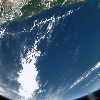
Label: water